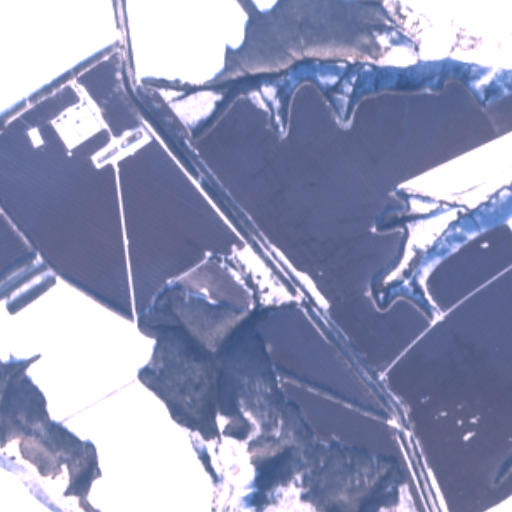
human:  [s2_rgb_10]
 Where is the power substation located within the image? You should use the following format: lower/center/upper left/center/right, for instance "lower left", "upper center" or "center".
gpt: The power substation is located in the upper left of the image.
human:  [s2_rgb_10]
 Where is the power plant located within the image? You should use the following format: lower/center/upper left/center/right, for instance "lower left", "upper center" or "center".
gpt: There is no power plant in the image.